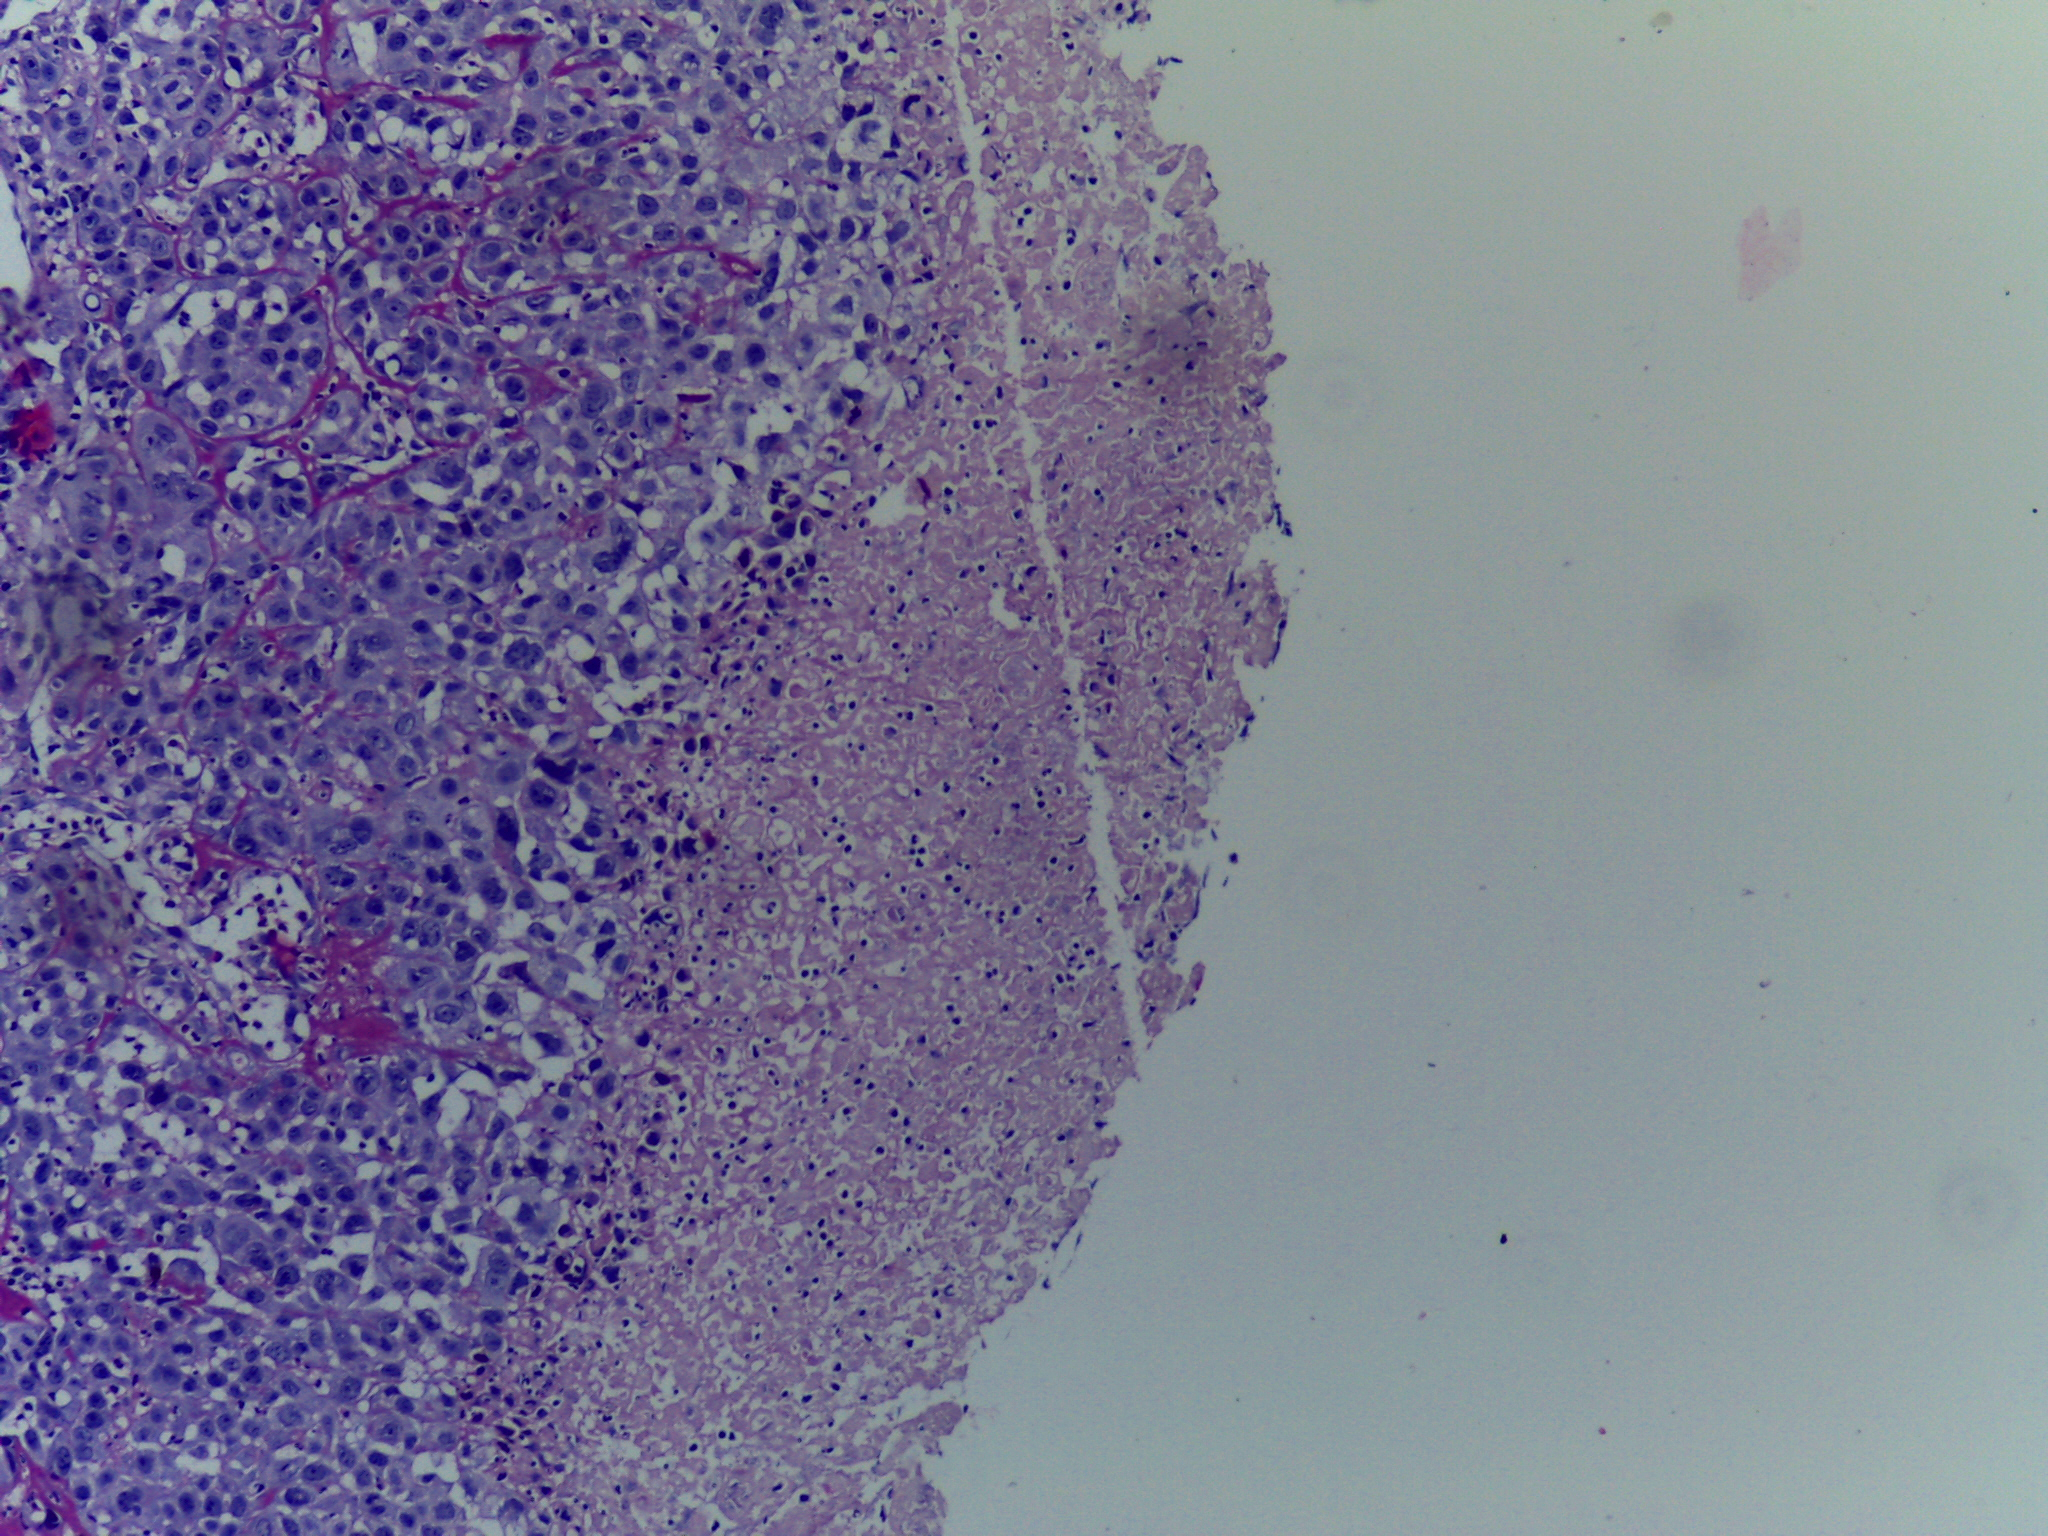
Diagnosis: OSCC